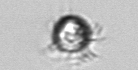
Label: Ciliophora